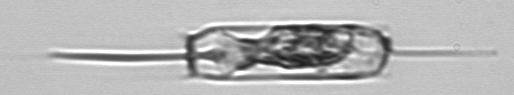
Label: Ditylum_brightwellii